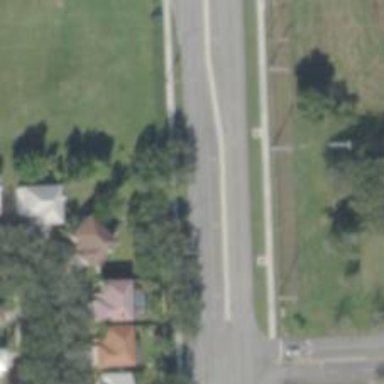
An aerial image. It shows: Secondary road.